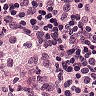
Metastatic tissue present: no